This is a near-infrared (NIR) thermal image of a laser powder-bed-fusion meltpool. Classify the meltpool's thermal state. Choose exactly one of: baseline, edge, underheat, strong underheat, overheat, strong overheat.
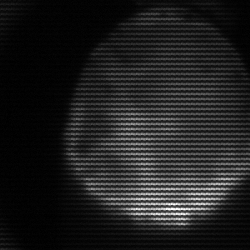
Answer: edge